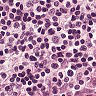
Metastatic tissue present: yes